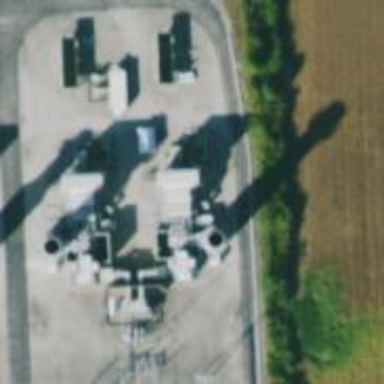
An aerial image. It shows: Gas turbine generator is in use.